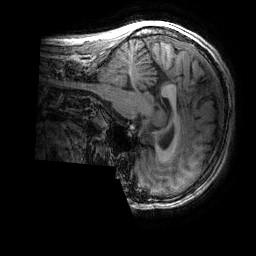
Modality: T1w
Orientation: sagittal
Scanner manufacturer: ge
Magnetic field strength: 3 T
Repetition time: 0.008156 s
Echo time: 0.00318 s